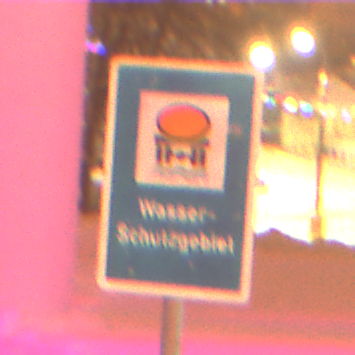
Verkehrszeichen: Wasserschutzgebiet
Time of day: Night
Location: Outdoor (Urban)
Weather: Overcast
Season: Winter
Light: Artificial